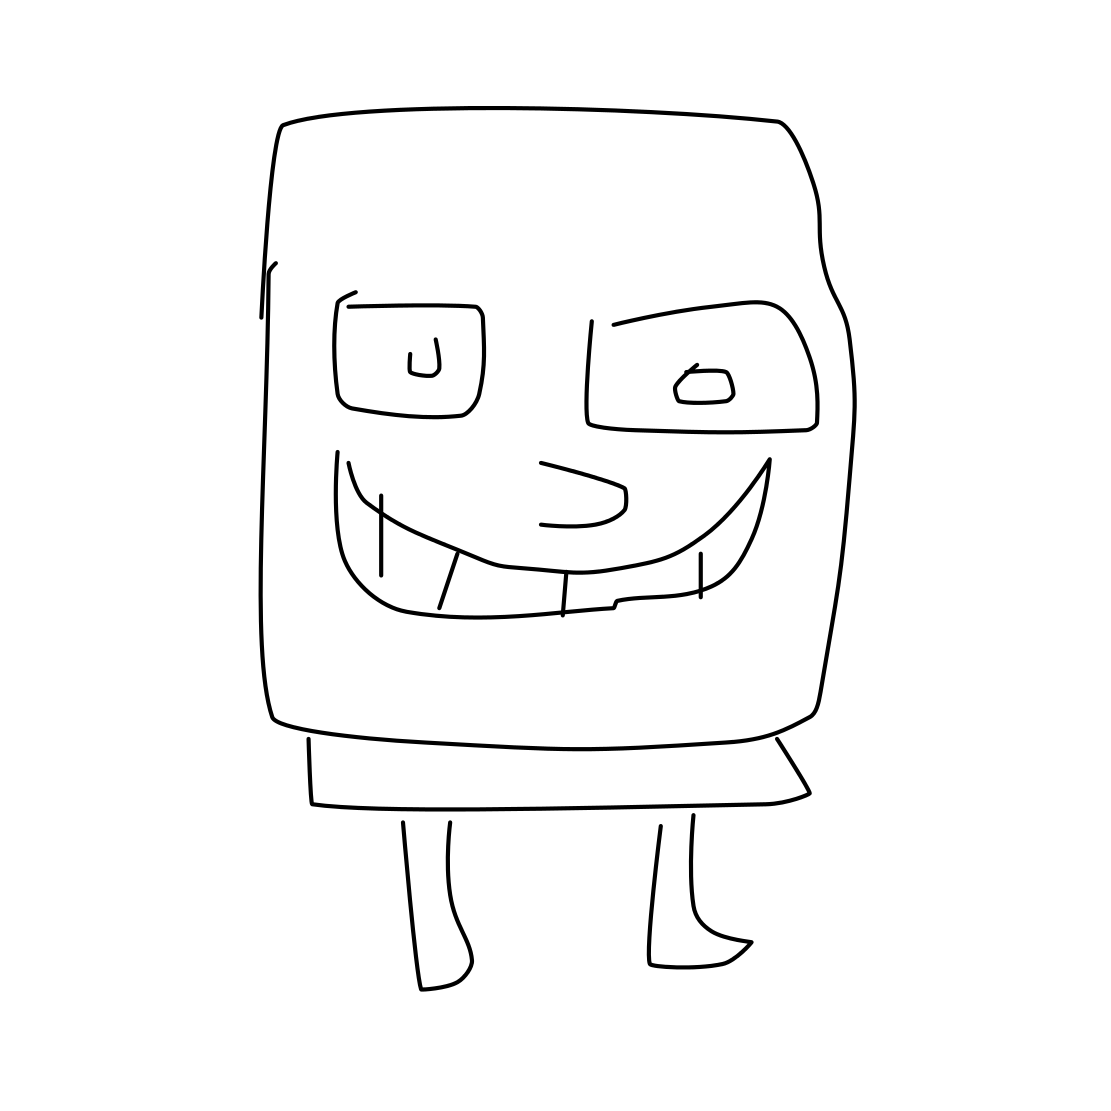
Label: sponge bob